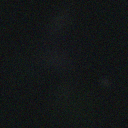
Screen state: off